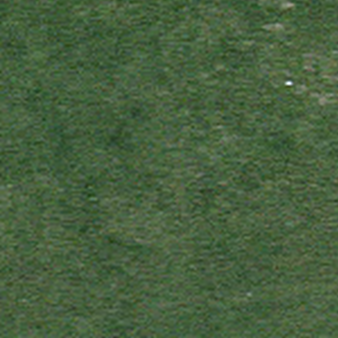
Label: other